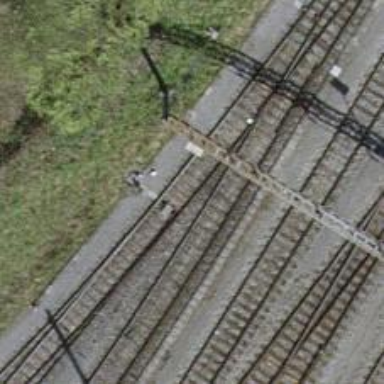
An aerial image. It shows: Railway switch.